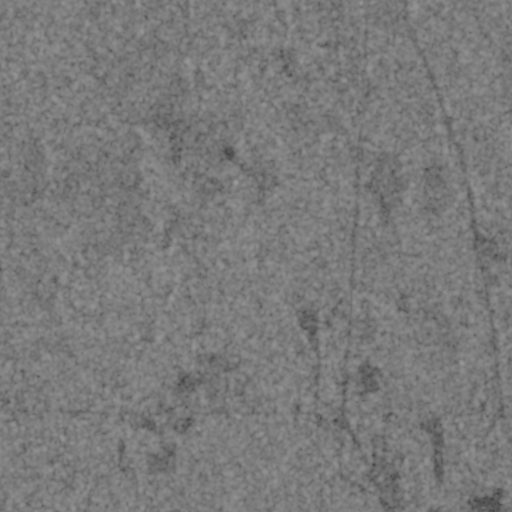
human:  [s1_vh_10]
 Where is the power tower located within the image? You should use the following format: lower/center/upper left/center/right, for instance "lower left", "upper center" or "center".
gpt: The power tower is located in the right of the image.
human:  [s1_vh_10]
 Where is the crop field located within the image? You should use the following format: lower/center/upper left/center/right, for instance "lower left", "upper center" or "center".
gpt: There is no crop field in the image.

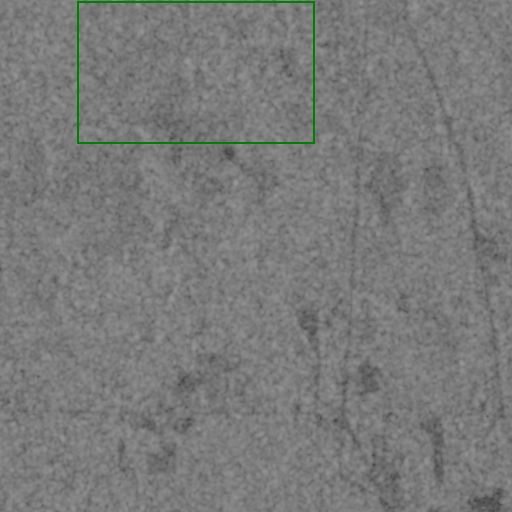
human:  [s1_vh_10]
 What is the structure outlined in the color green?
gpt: There is no green outline.
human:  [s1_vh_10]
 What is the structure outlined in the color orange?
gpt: There is no structure outlined in orange.